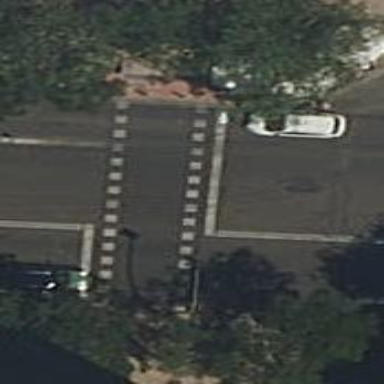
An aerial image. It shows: View of zebra crossing with traffic signals.